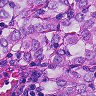
Metastatic tissue present: yes